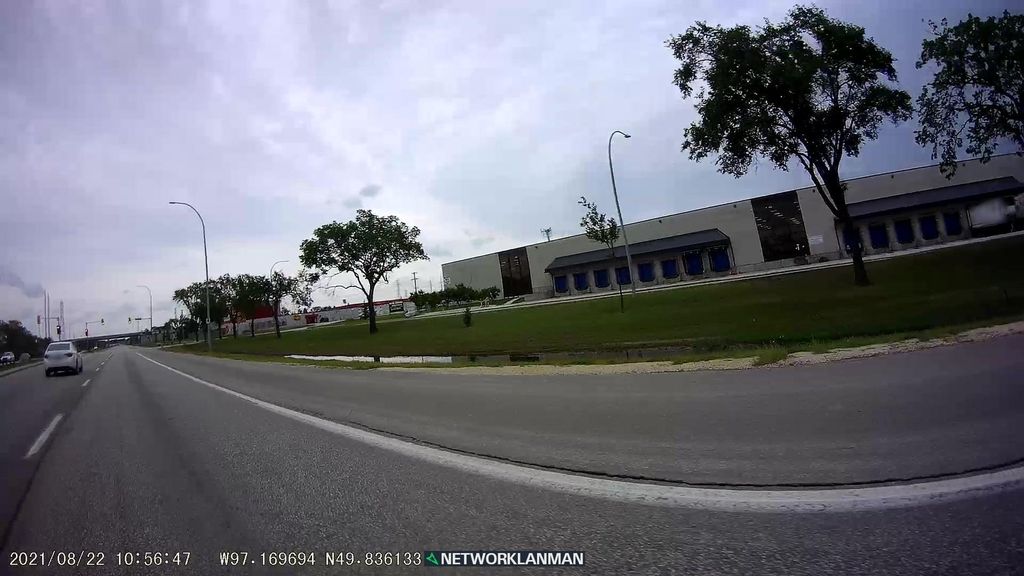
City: winnipeg